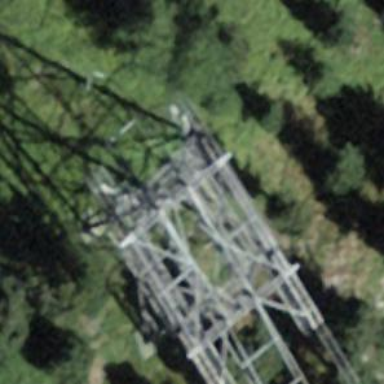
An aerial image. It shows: Cable car system.